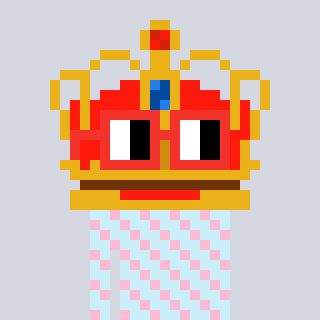
a pixel art character with square red glasses, a crown-shaped head and a cold-colored body on a cool background